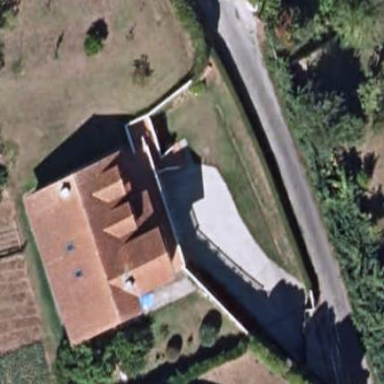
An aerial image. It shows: Simple house.